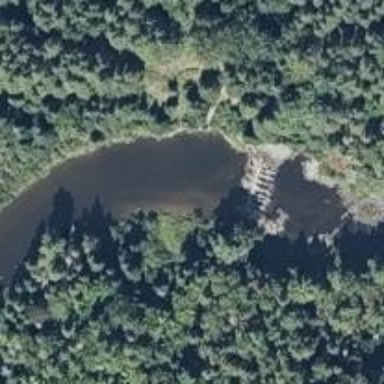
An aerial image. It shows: Dam across waterway.